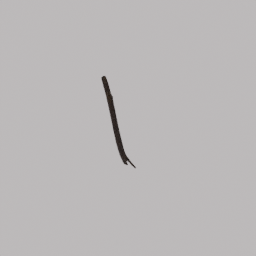
Label: nature